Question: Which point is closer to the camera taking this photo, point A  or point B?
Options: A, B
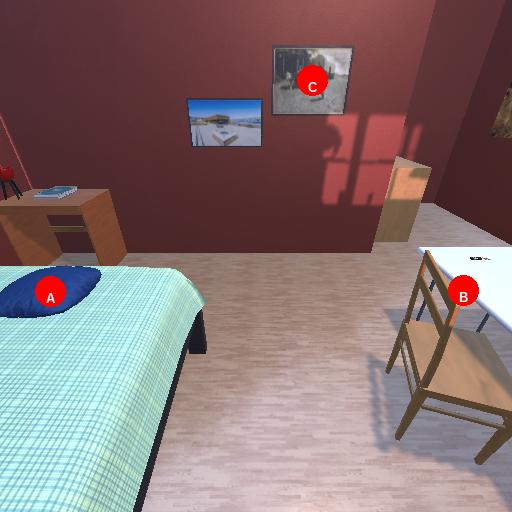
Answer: A